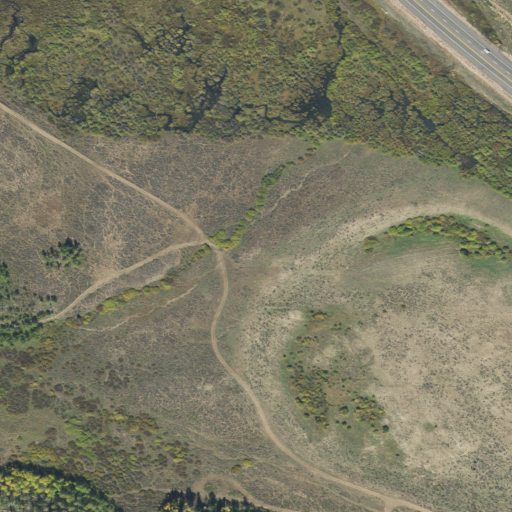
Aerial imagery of valley in Utah named Murdock Hollow containing shrub, deciduous forest, open development, herbaceous wetlands, woody wetlands, and low intensity development